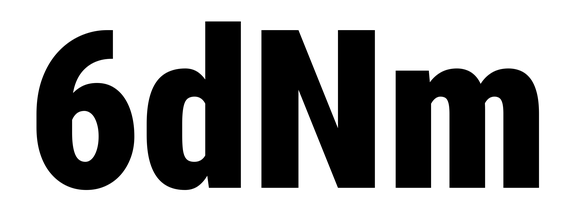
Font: Roboto_Condensed_Black